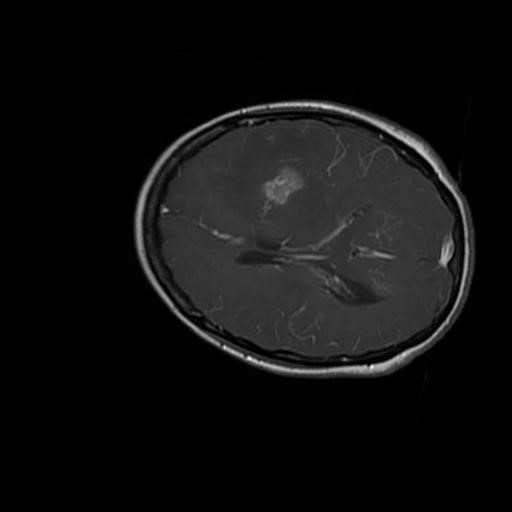
Label: brain_glioma